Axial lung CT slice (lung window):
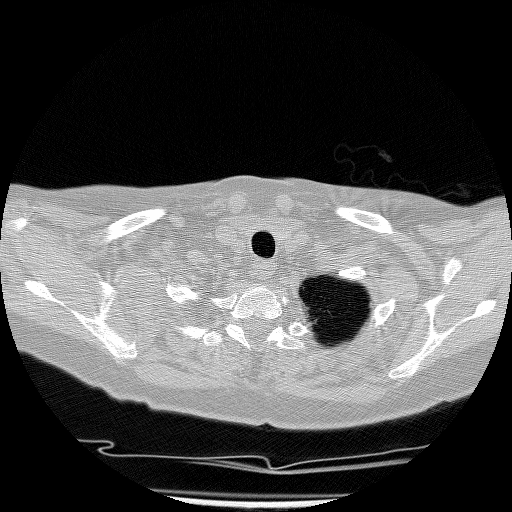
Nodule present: no